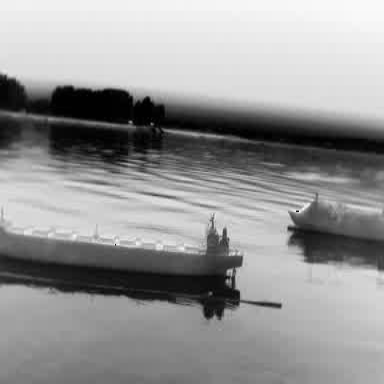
There are two objects shown in the infrared image, including a liner, and a container_ship.